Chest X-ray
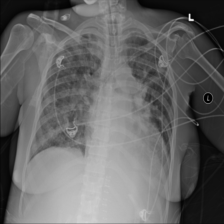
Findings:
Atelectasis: negative
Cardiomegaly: negative
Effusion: negative
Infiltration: positive
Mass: positive
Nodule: positive
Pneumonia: negative
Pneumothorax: negative
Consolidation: negative
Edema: negative
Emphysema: negative
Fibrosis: negative
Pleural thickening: negative
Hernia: negative